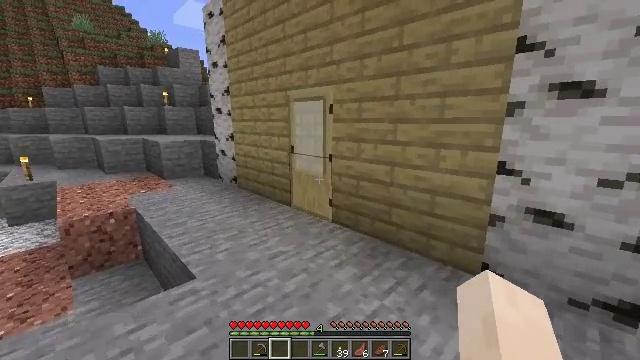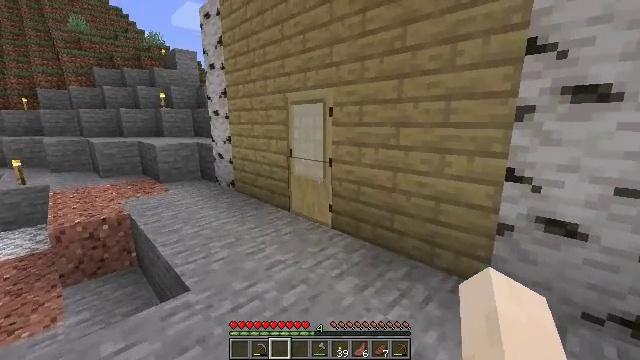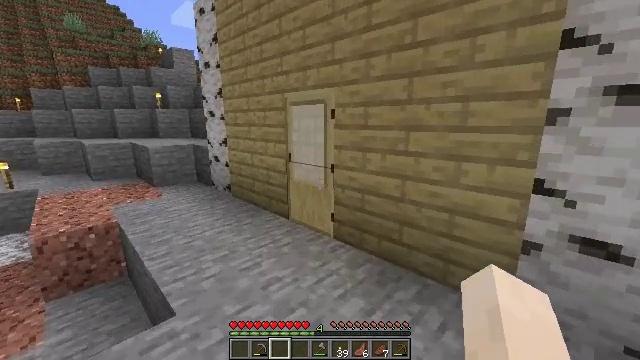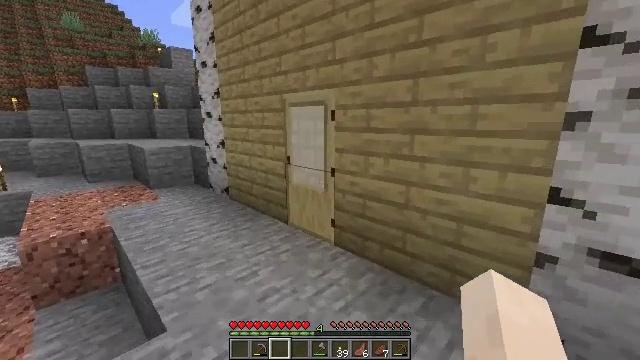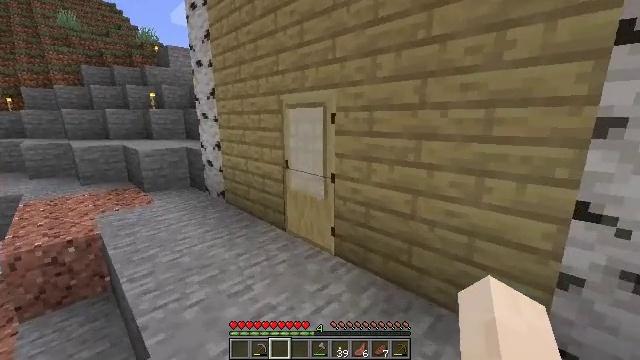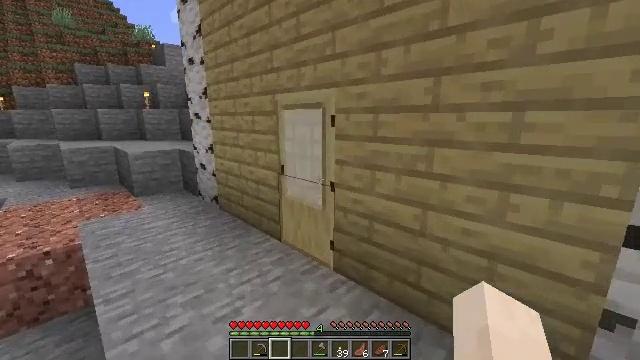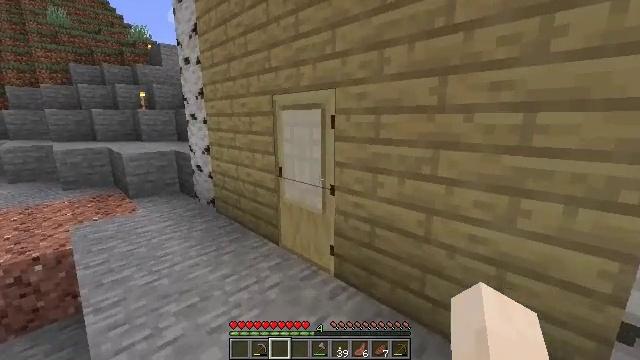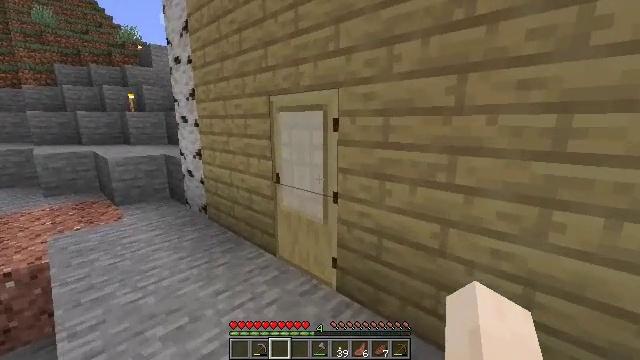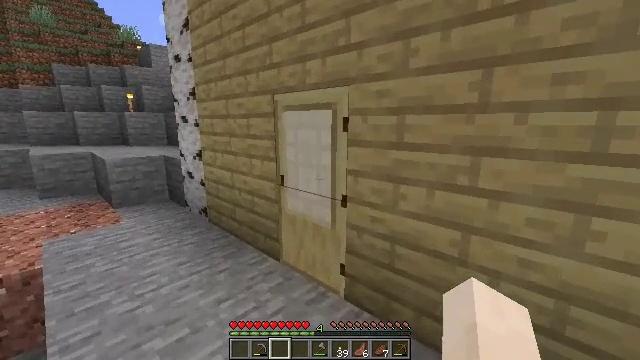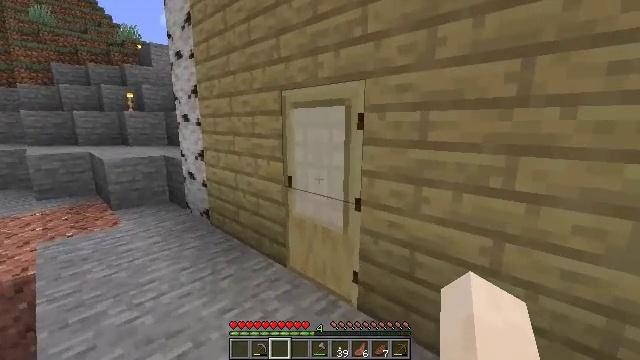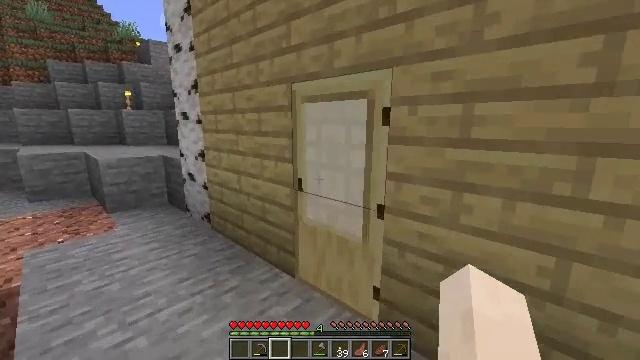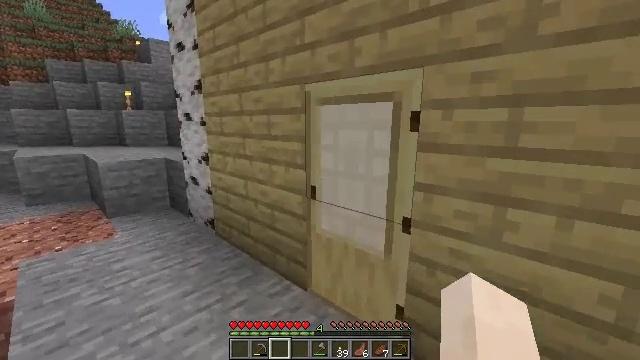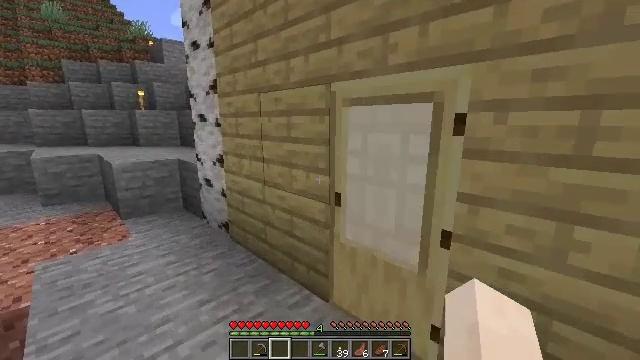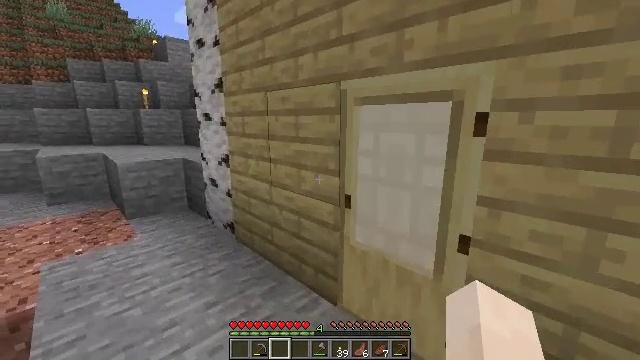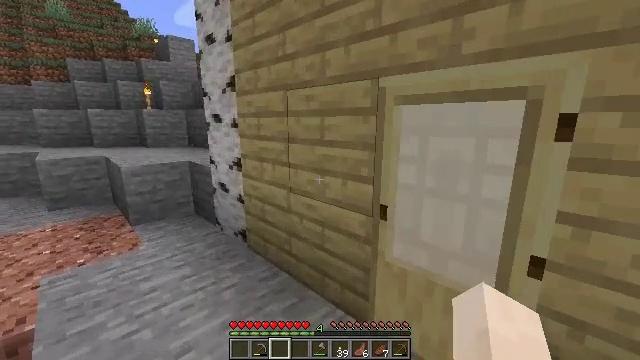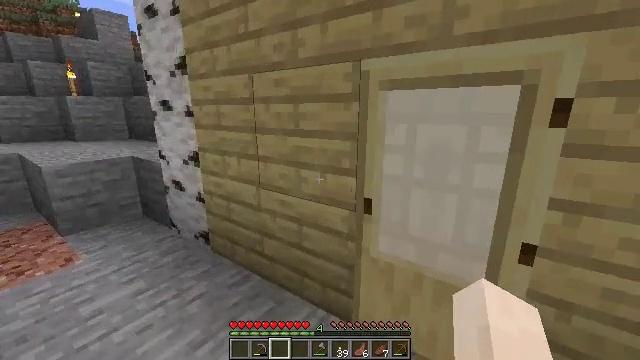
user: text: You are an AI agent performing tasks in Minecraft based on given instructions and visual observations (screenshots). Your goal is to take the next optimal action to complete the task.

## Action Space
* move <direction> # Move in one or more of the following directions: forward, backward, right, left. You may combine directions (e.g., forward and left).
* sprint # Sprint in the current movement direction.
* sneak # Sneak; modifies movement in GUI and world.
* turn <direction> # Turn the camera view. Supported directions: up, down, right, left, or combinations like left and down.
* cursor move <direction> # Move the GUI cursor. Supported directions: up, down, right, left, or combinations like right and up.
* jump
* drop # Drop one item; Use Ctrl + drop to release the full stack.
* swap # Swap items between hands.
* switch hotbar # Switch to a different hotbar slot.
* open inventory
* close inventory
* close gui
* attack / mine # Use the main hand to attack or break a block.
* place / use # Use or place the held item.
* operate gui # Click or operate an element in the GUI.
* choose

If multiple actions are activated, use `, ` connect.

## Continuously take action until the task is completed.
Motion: motion action
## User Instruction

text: Form oak stairs by arranging planks in the crafting table.
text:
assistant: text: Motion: move forward
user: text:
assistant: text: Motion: move forward
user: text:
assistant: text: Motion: move forward
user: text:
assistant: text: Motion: move forward
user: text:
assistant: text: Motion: move forward
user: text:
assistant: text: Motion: move forward and move left
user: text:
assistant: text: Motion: move forward and move left, turn right
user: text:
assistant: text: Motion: move forward and move left
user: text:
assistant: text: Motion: move forward
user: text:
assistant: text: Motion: move forward and move left
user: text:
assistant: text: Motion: move forward and move left
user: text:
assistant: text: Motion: move forward and move left, turn left
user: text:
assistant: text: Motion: move forward and move left
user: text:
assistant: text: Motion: move forward and move left
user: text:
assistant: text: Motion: move forward, turn right and down
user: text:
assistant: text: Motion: move forward, turn right and down
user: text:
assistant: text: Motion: turn right, use / place
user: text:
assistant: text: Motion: move forward, use / place
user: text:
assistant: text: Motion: move forward, use / place
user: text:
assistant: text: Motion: move forward
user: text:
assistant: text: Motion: move forward
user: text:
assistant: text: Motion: move forward, turn right and down
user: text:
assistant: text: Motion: move forward and move right, turn down
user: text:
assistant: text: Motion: move forward and move right
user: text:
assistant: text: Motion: move forward, turn right
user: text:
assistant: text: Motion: move forward
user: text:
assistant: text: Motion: move forward
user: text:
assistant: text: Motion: move forward
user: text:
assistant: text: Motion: move forward
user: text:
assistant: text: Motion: move forward